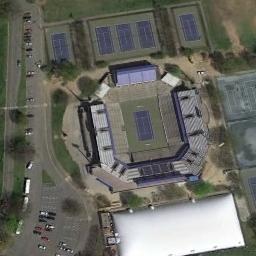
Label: stadium